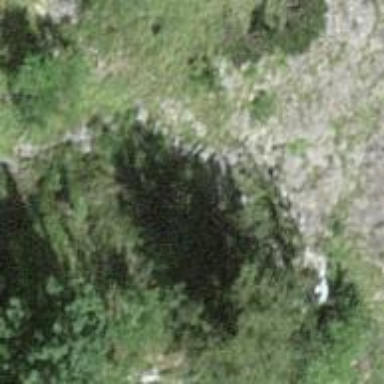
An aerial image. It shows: Natural cliff.